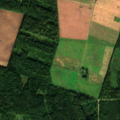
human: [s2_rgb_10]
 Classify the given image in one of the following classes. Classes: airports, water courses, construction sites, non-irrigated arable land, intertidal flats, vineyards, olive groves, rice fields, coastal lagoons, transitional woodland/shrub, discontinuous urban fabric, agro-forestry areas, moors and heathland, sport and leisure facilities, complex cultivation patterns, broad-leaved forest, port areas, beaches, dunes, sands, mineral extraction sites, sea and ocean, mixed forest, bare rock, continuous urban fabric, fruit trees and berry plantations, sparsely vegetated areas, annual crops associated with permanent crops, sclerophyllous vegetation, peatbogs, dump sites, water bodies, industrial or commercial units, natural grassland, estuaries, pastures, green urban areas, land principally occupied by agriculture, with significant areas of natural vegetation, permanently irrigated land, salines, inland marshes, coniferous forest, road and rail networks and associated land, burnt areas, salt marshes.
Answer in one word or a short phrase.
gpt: non-irrigated arable land, broad-leaved forest